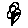
Label: flower